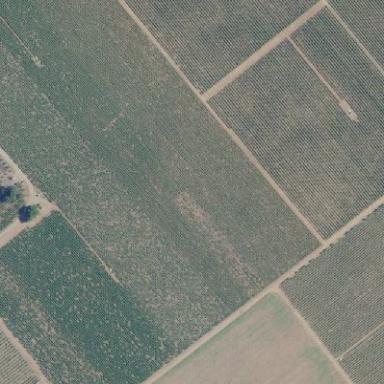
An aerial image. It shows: Vineyard growing grapes.